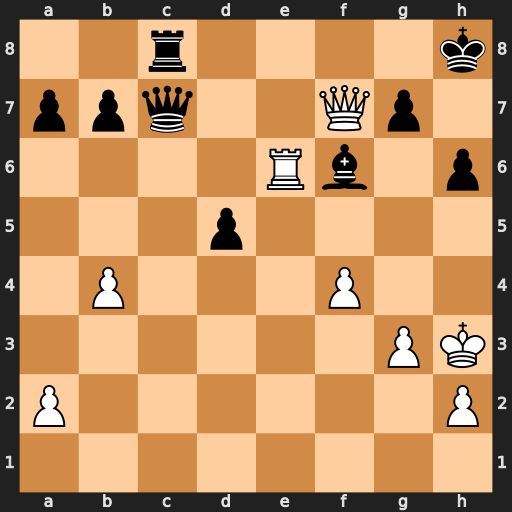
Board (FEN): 2r4k/ppq2Qp1/4Rb1p/3p4/1P3P2/6PK/P6P/8
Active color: w
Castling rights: -
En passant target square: -
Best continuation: Re8+ Rxe8 Qxc7